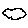
Label: cloud